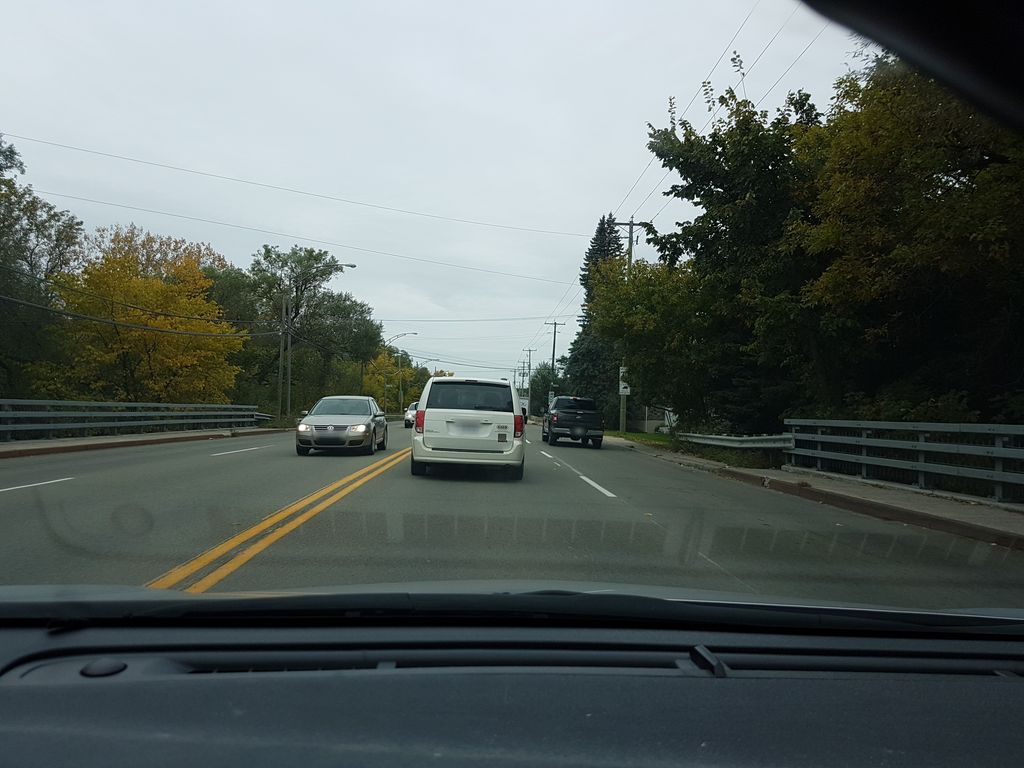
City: quebec_city